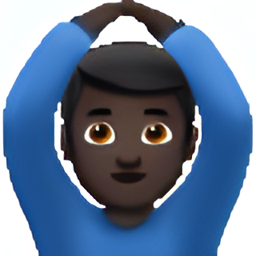
Name: man gesturing ok type 6
Emoji: 🙆🏿‍♂️
Group: People & Body
Sub-group: person-gesture